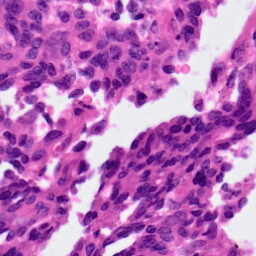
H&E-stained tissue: Ovarian